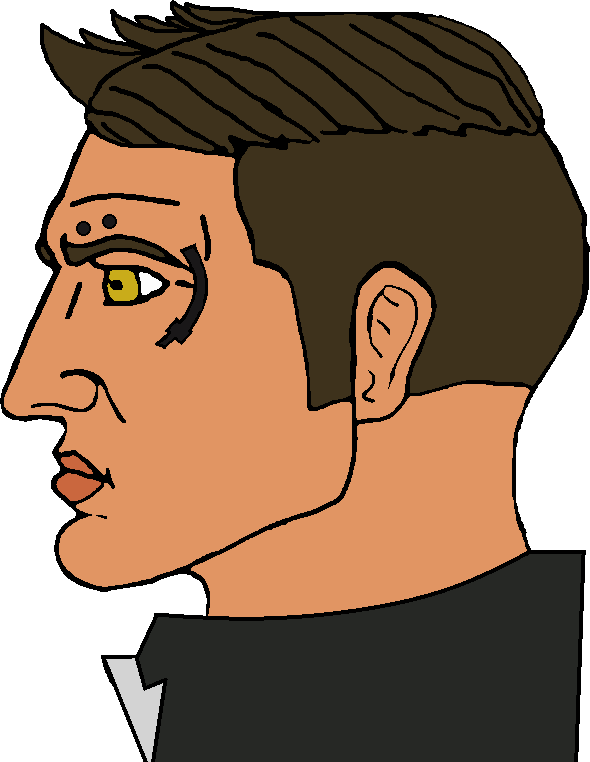
Label: 4_Yes_Chad